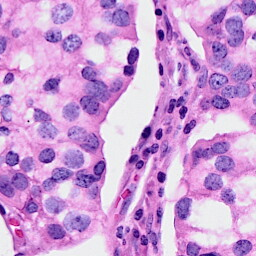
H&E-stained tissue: Breast